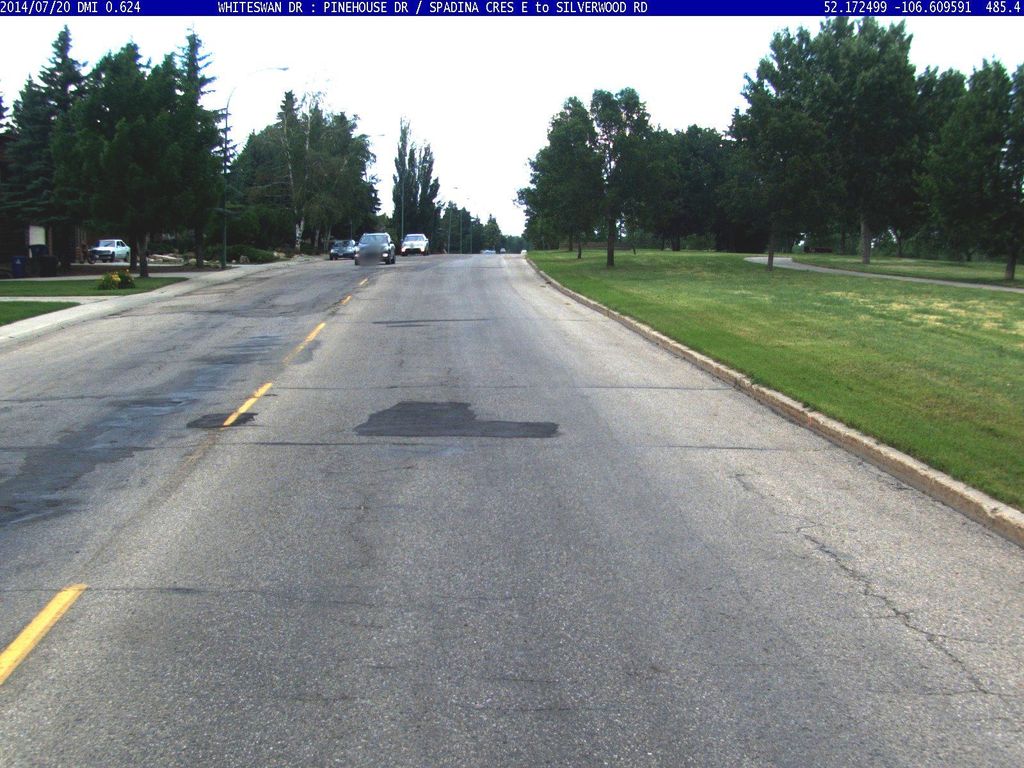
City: saskatoon